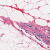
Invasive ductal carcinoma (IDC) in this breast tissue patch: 0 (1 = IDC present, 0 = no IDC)